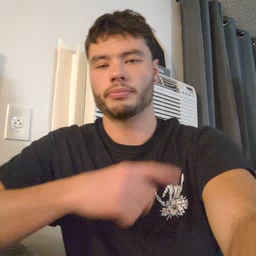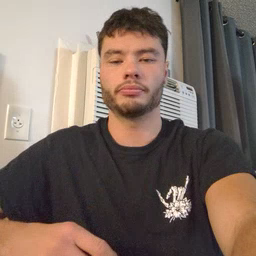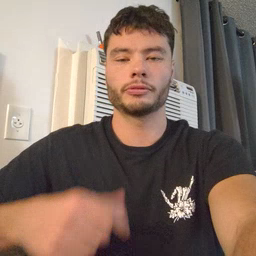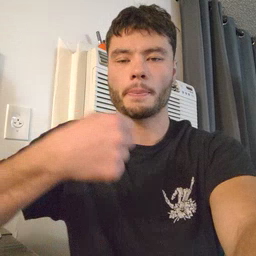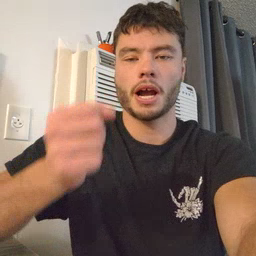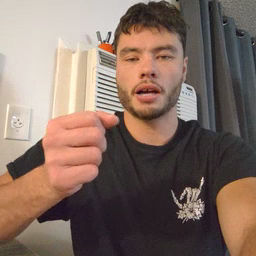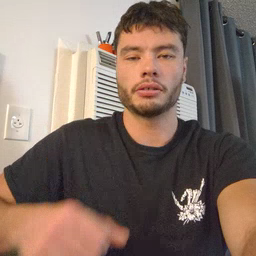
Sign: make